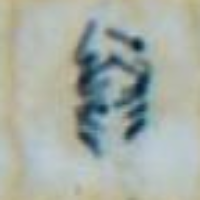
Label: anaphase